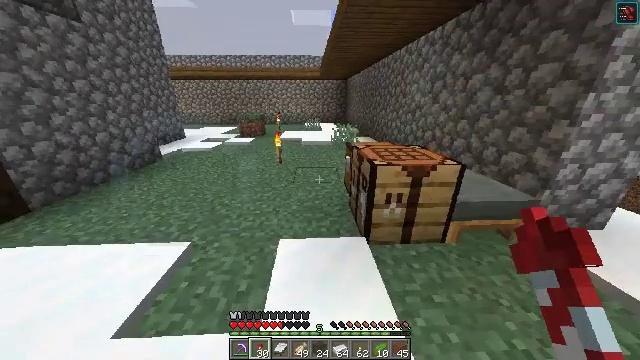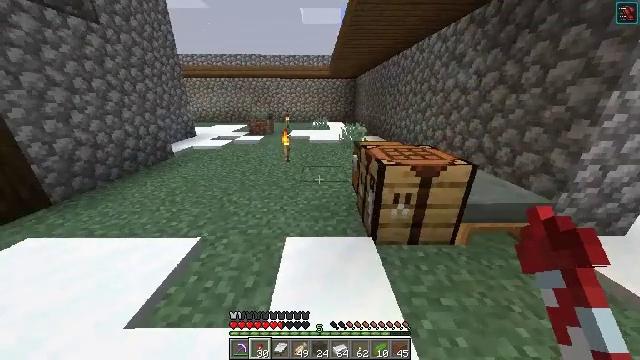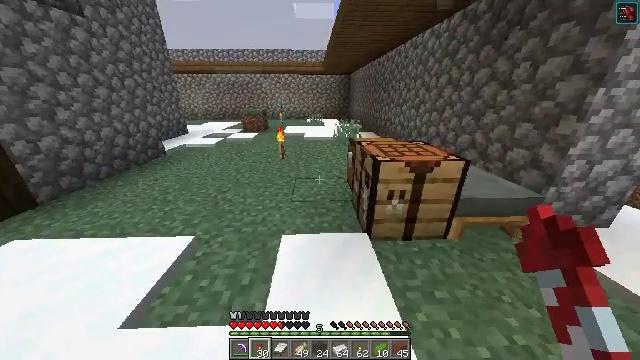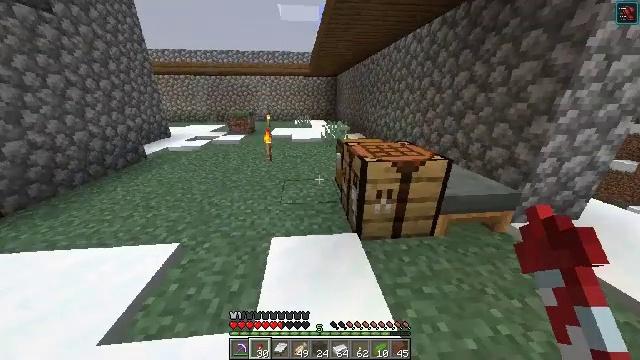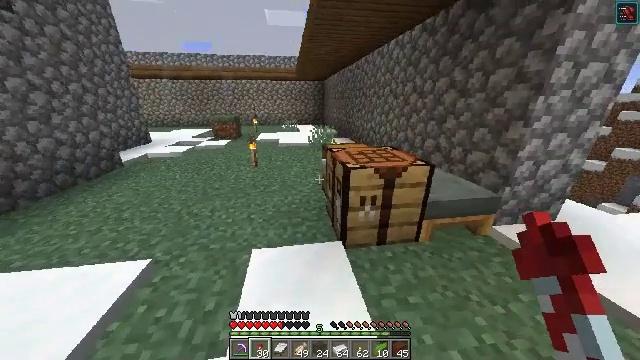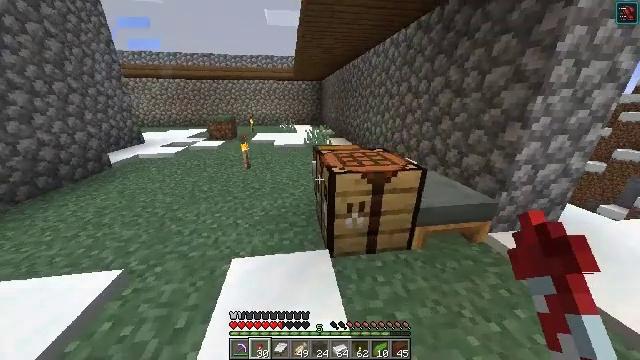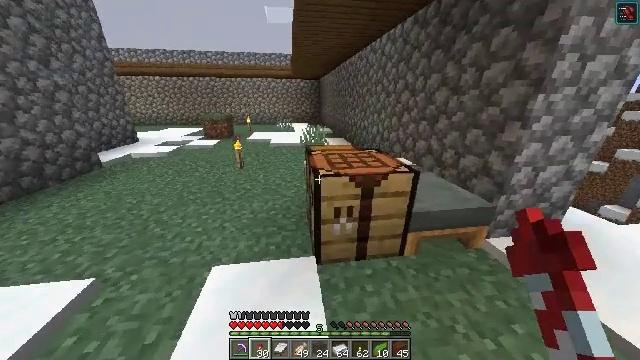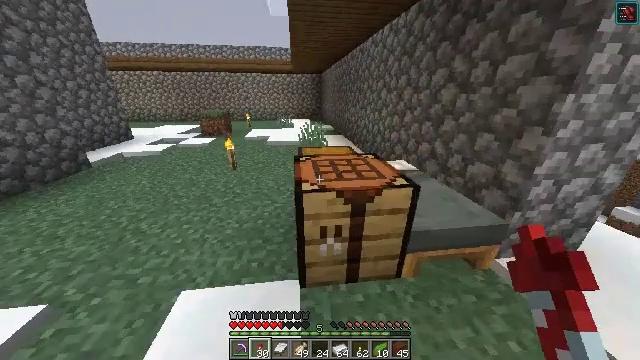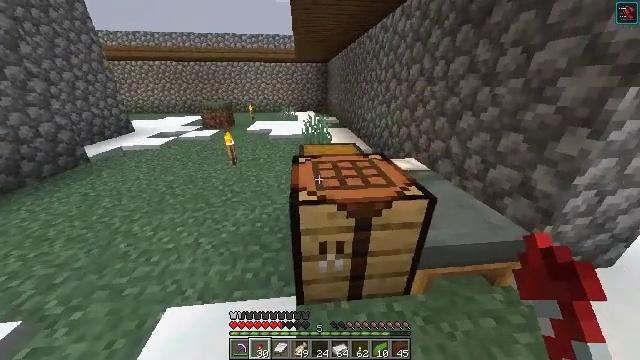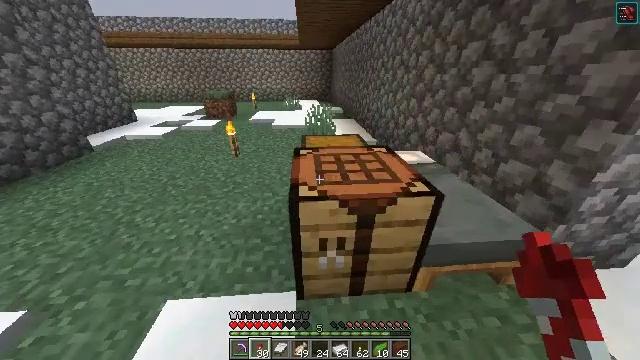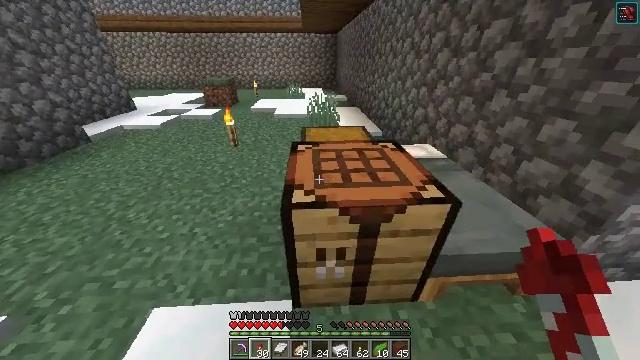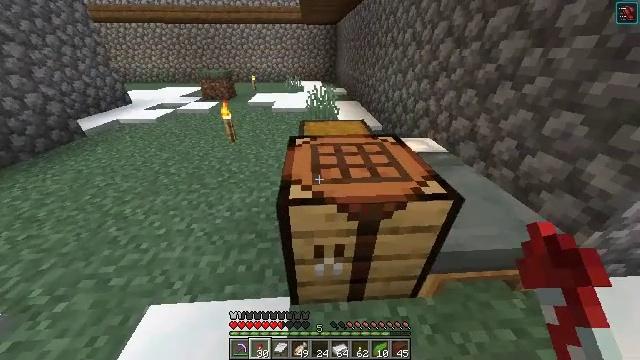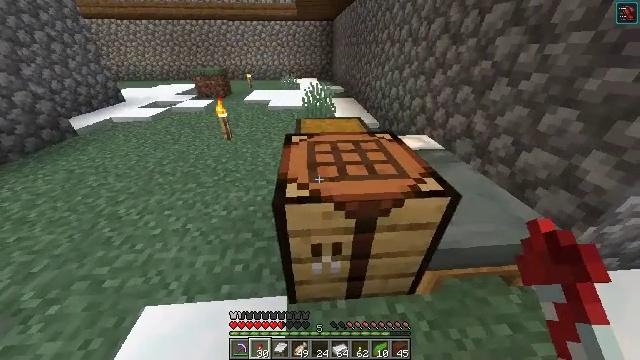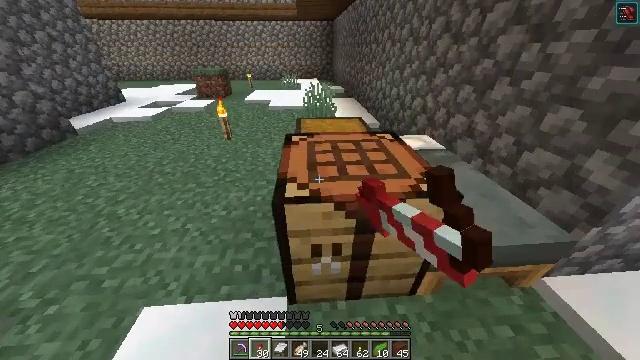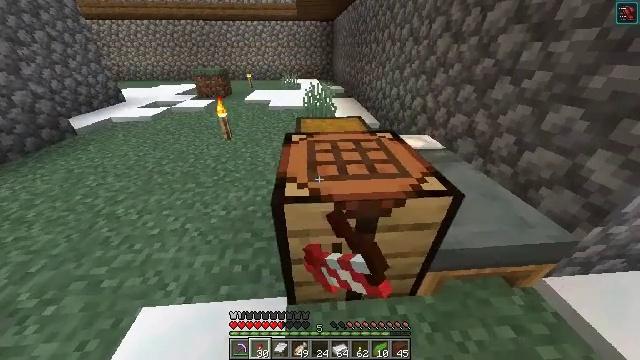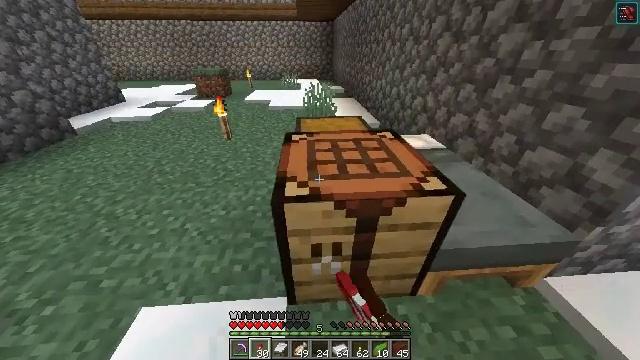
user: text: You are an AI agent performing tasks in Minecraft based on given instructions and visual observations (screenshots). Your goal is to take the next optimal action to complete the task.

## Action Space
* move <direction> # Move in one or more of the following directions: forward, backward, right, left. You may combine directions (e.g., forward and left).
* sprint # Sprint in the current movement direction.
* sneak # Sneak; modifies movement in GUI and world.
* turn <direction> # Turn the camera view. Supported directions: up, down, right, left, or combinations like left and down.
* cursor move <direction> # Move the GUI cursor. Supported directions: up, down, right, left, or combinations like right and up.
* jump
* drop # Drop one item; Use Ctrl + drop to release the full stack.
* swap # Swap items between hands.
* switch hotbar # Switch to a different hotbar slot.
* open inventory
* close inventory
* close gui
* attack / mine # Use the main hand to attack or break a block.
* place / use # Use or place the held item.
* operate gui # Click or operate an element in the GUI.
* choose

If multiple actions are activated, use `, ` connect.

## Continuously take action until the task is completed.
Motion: motion action
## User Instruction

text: Craft iron nugget.
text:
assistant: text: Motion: turn left
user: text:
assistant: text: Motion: turn right
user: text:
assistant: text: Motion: turn right
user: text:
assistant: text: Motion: move forward and move right, turn right and up
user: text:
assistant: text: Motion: move forward and move right
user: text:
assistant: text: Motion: move forward and move right
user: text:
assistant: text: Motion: move forward, turn left and down
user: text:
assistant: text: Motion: move forward, turn left and down
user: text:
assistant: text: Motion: turn left and down
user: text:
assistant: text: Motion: turn left and down
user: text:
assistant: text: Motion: turn down
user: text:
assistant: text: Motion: use / place
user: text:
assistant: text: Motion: use / place
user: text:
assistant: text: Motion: no_op
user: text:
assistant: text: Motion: no_op
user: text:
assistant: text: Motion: no_op
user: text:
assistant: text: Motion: open gui
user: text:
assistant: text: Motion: no_op
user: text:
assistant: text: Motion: no_op
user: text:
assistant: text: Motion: no_op
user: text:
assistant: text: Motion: no_op
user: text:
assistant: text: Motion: no_op
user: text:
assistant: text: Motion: close gui
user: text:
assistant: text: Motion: open inventory
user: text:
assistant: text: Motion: no_op
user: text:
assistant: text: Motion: move left
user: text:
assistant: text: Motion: move forward and move left
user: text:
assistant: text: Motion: move forward and move left
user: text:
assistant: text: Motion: move forward and move left
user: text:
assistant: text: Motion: move forward and move left